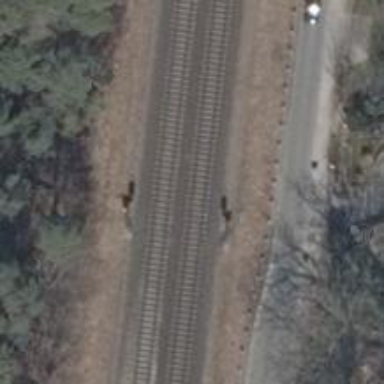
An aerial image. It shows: Signal light at railway crossing.